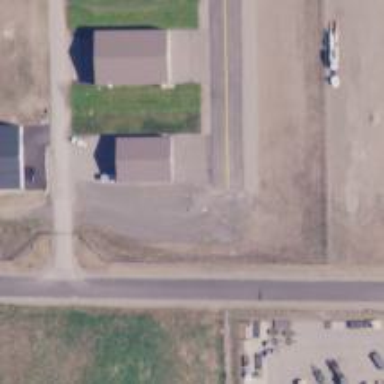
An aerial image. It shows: Image of taxiway at airport.